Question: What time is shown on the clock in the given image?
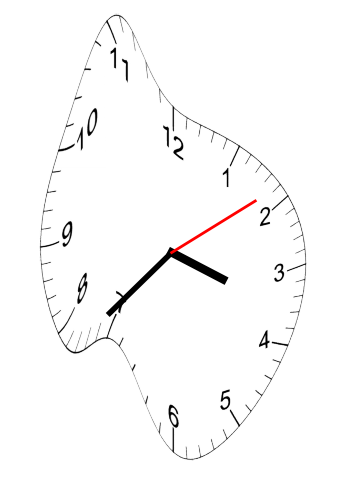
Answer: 03:37:09